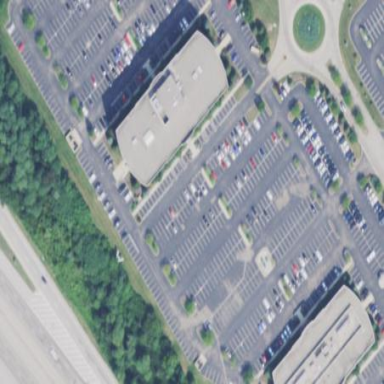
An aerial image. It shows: Office building.